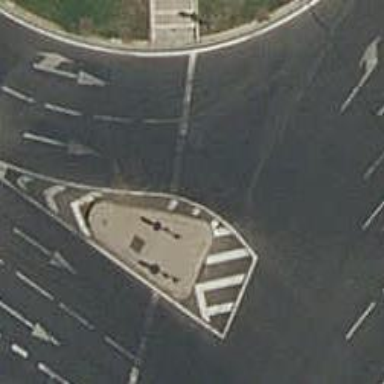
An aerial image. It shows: Primary highway with asphalt surface featuring circular junction.